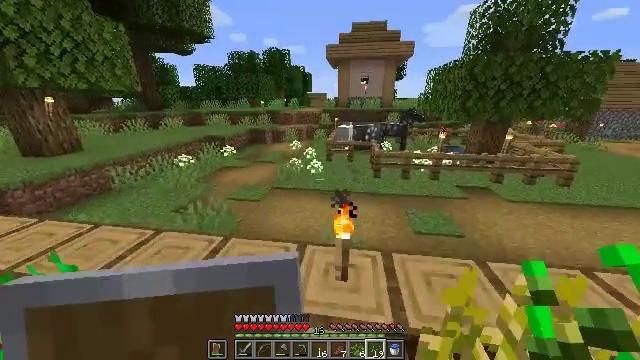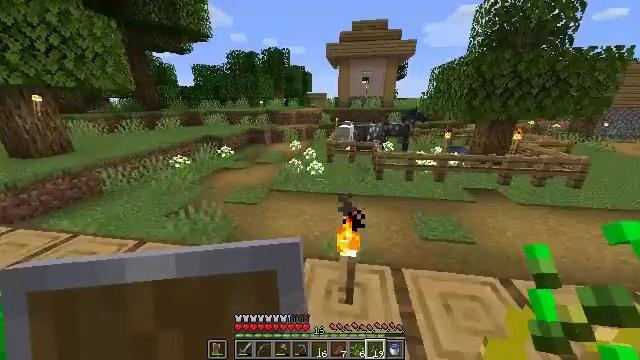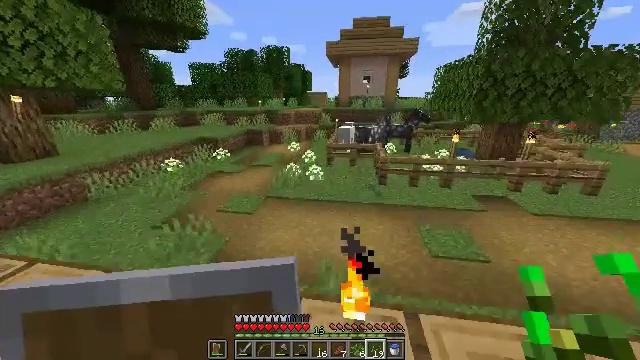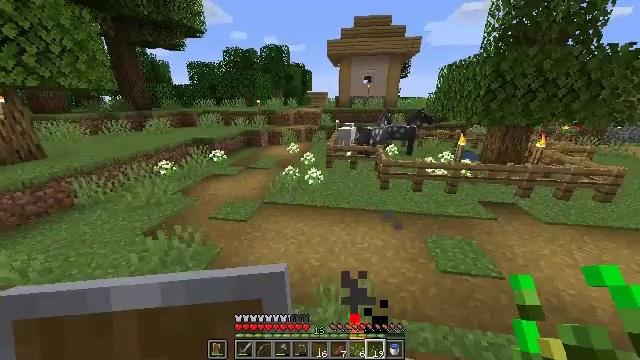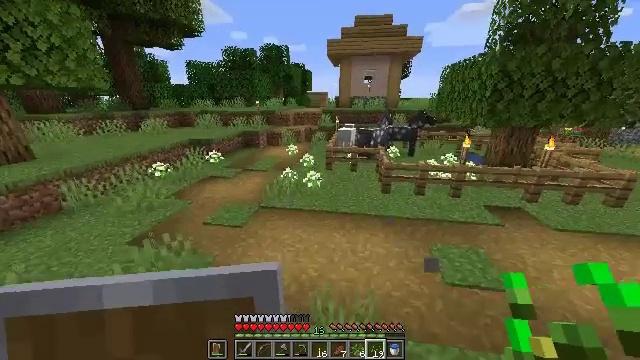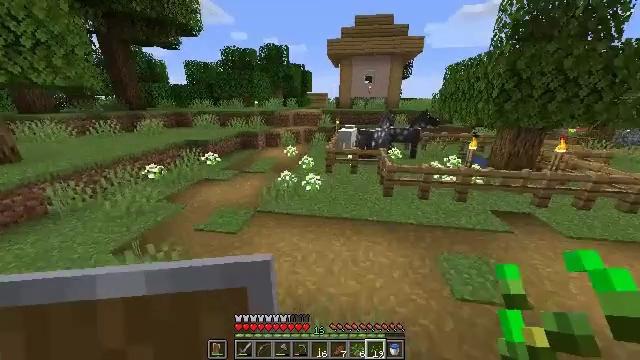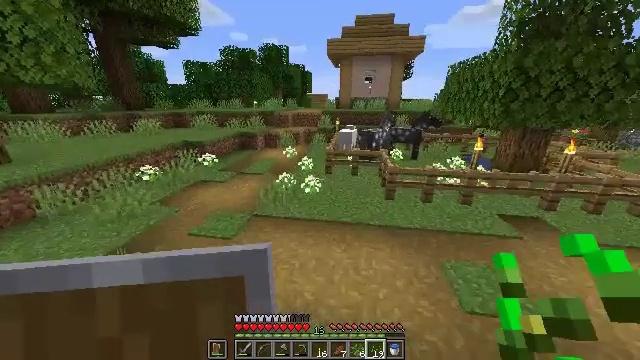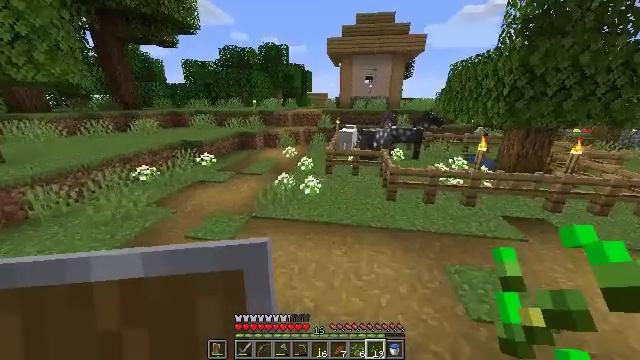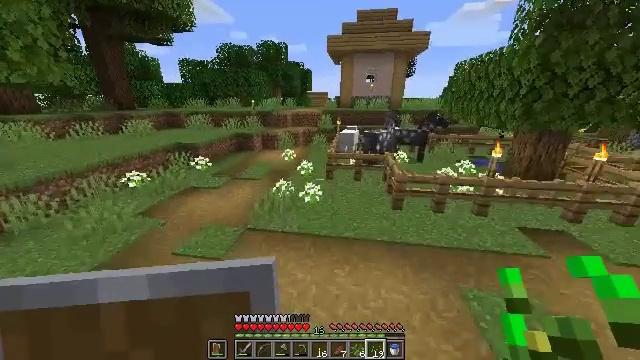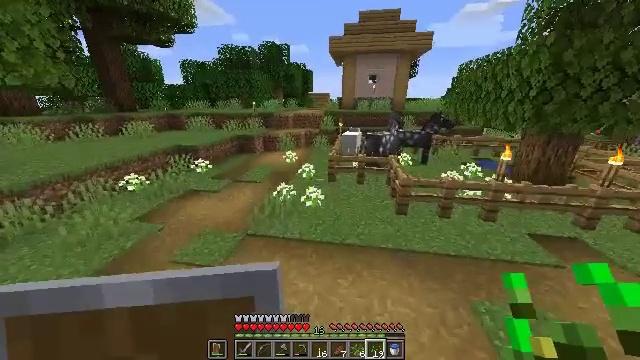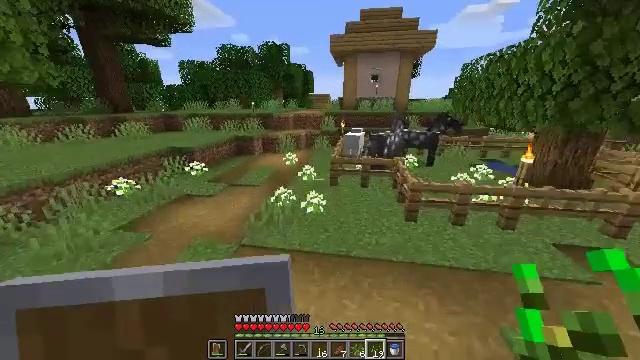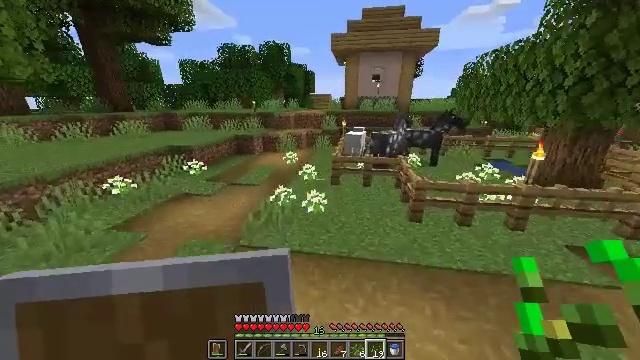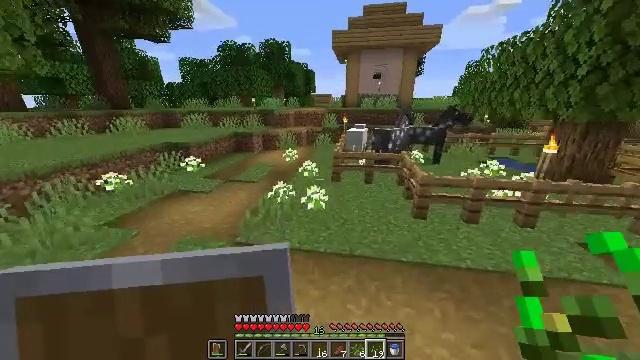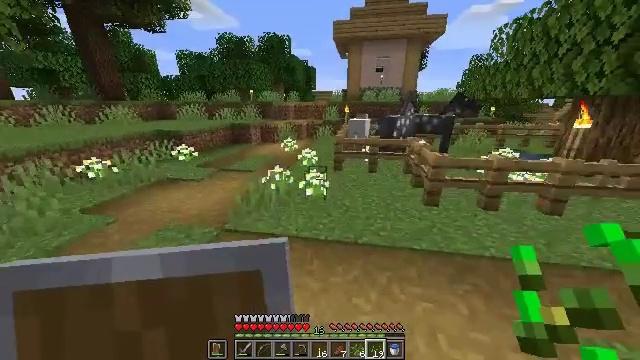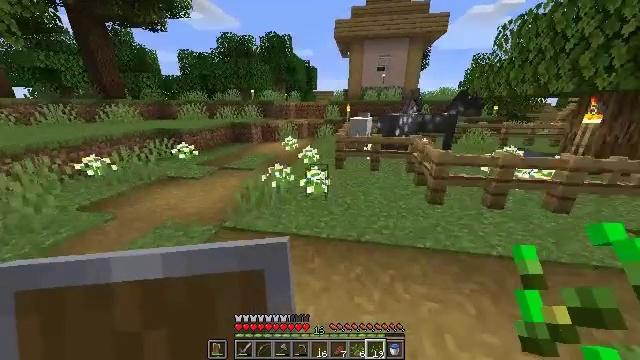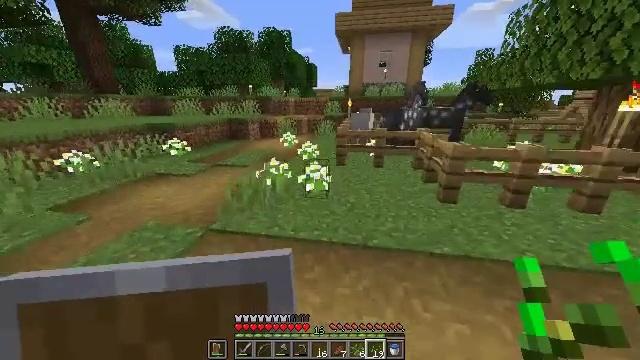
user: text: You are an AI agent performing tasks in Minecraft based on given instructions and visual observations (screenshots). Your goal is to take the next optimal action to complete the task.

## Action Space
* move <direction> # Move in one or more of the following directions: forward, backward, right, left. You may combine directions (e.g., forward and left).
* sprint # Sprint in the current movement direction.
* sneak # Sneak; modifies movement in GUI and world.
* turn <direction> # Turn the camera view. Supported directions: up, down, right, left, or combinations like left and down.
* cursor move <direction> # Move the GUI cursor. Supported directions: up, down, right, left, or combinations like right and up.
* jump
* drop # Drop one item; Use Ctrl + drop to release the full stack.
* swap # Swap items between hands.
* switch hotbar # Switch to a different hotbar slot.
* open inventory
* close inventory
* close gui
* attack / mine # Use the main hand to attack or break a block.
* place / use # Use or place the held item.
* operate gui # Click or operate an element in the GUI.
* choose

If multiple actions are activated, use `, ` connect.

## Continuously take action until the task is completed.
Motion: motion action
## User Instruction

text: Cut down the sugar cane stalks.
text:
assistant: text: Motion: move forward
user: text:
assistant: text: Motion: move forward
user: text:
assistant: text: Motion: move forward
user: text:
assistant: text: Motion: move forward
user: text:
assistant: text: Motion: move forward
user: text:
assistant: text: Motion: move forward
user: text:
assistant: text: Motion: move forward
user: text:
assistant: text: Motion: move forward
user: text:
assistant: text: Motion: move forward
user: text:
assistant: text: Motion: move forward
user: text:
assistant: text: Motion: move forward
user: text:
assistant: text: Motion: move forward
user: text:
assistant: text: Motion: move forward
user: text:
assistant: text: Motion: move forward
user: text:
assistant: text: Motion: move forward
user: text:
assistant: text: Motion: move forward
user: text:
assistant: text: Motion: move forward and move left
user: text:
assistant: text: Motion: move forward and move left
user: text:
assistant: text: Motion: move forward and move left
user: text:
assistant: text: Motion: move forward and move left
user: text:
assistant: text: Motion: move forward and move left
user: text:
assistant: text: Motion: move forward and move left
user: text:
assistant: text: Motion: move forward and move left
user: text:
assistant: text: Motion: move forward
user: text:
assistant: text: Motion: move forward
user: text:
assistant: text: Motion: move forward
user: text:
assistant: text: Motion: move forward
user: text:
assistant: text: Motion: move forward
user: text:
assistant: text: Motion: move forward
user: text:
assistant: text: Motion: move forward